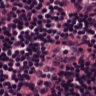
Metastatic tissue present: no